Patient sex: M
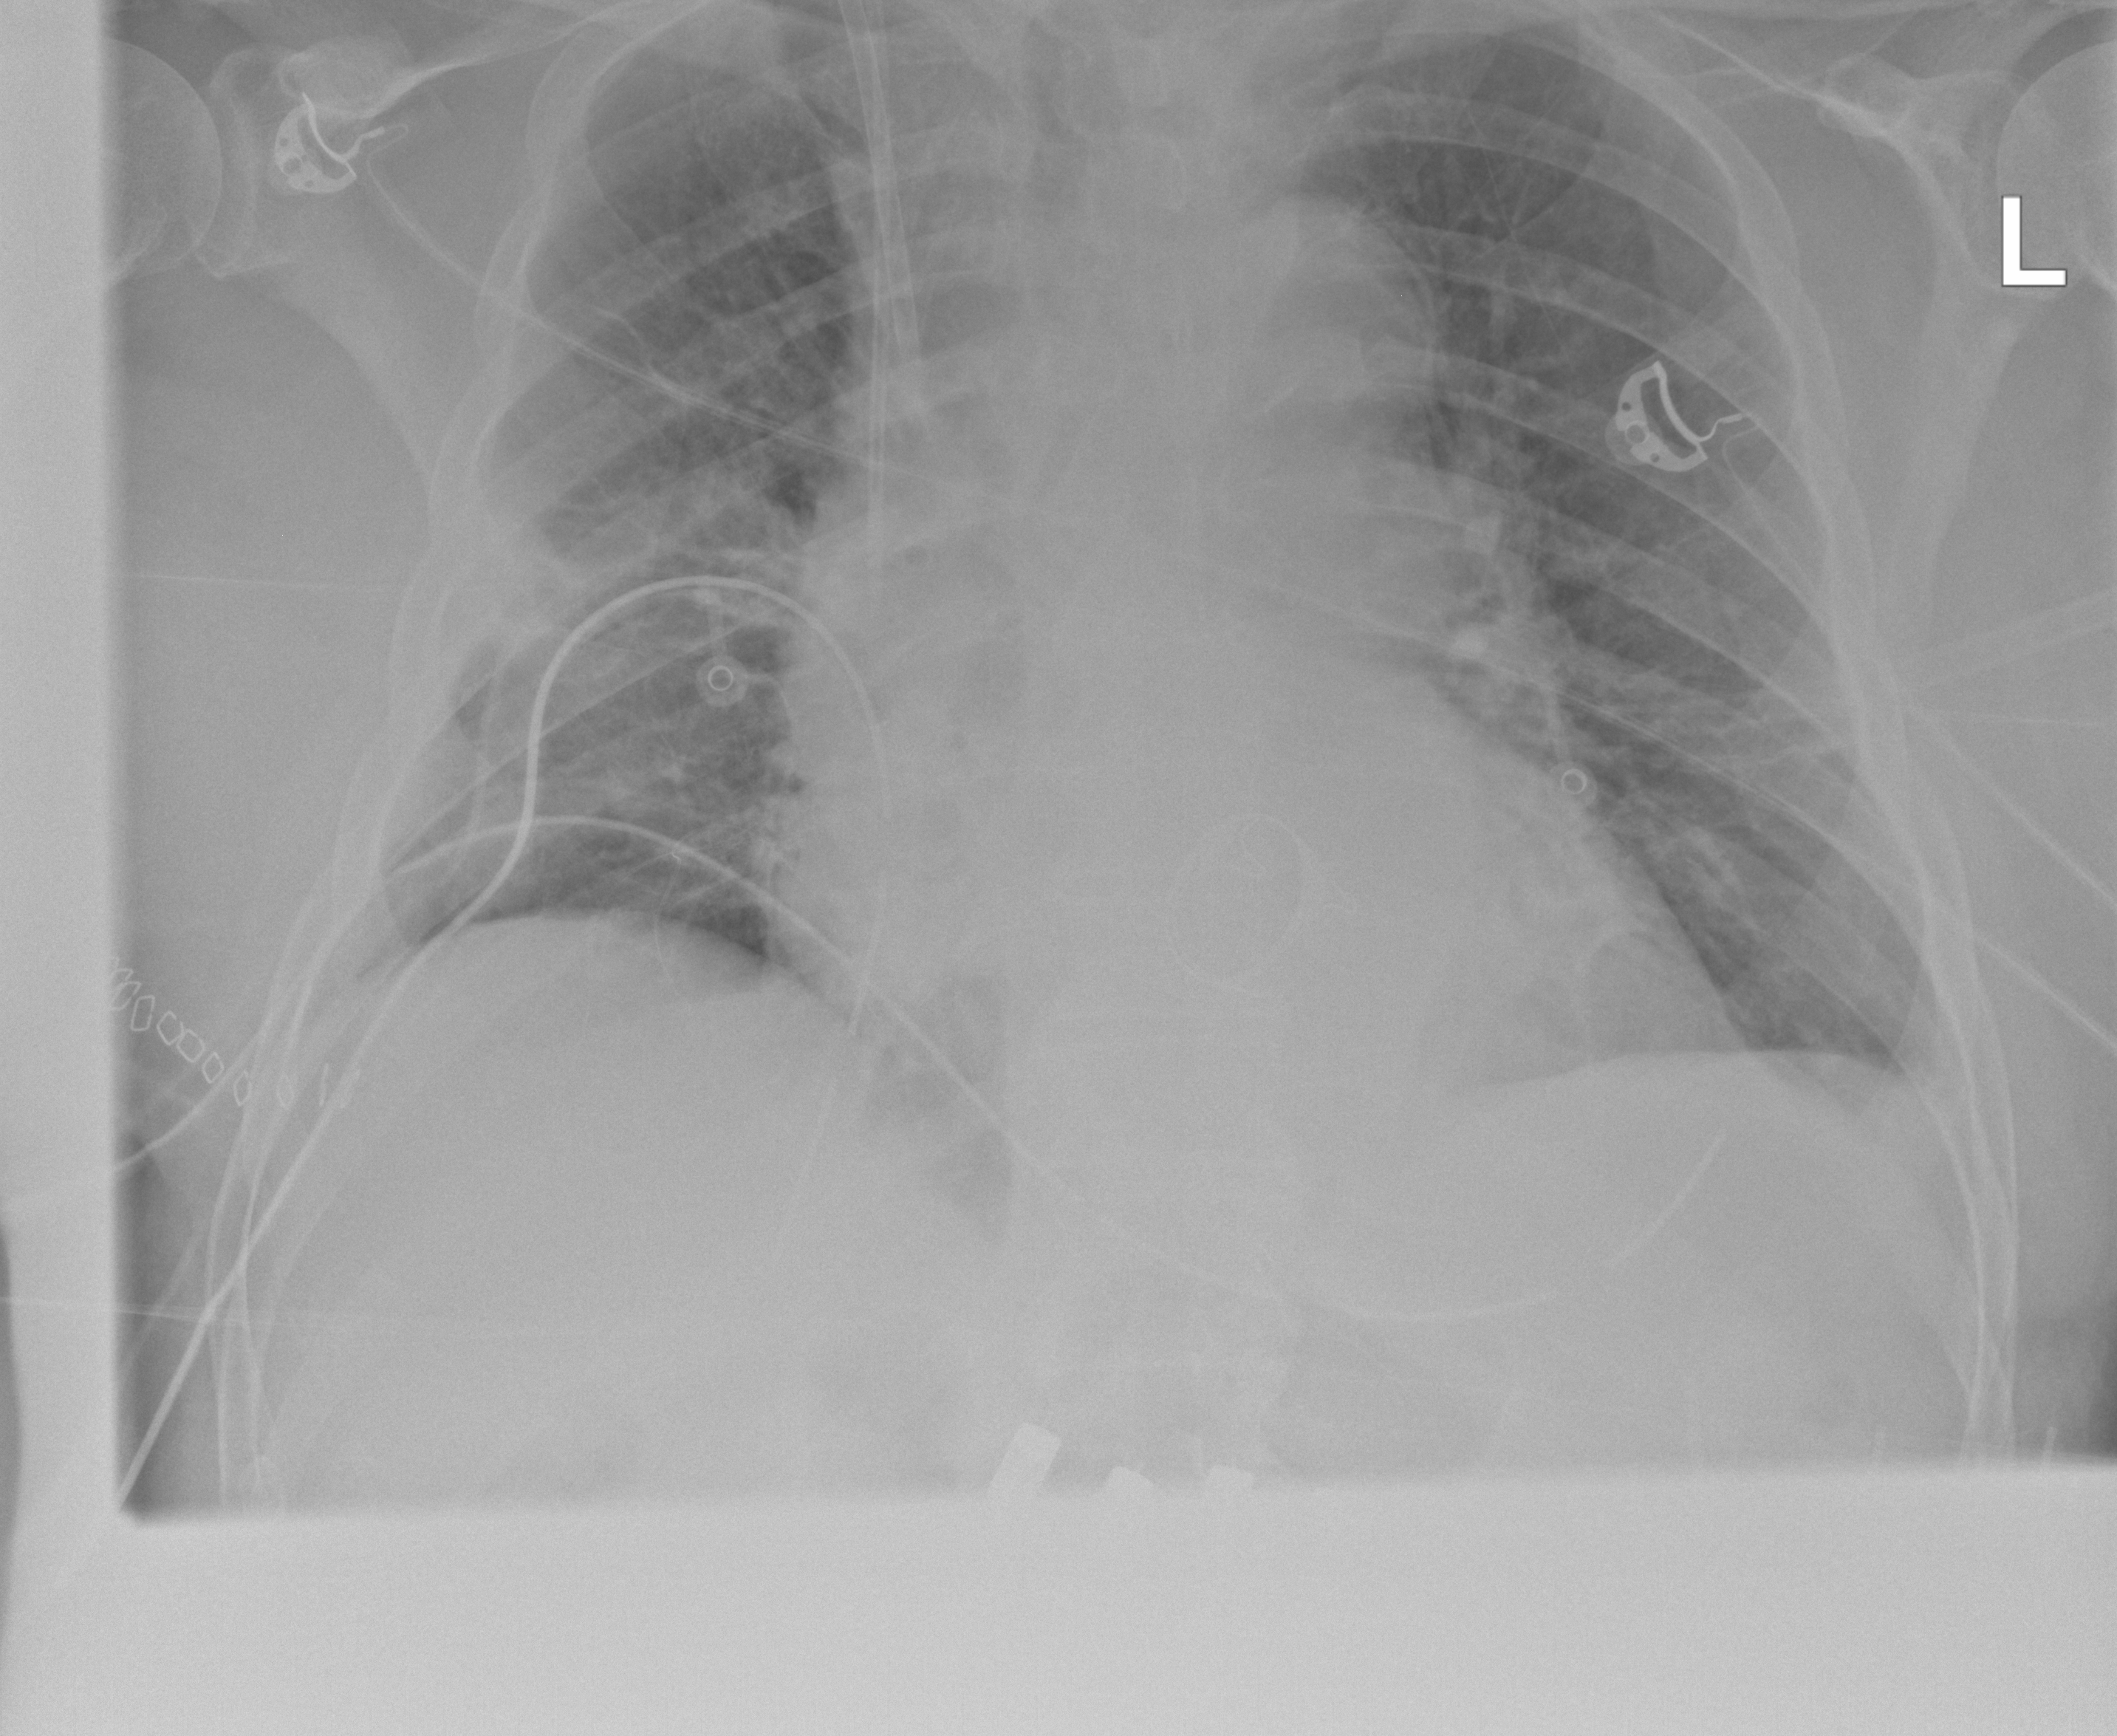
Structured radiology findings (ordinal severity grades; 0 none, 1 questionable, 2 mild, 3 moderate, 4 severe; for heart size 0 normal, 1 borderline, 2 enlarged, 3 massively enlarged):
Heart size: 1
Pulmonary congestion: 2
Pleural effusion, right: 0
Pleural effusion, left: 1
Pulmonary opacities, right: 0
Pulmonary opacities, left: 0
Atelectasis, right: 2
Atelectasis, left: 2